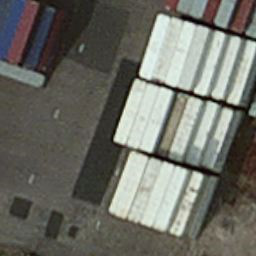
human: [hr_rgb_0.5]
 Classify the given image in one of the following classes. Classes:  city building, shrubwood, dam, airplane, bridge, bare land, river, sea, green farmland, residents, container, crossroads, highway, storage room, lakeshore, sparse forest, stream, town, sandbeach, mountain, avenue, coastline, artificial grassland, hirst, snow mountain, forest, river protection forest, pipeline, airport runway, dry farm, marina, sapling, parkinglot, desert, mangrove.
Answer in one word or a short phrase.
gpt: container